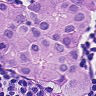
Metastatic tissue present: yes